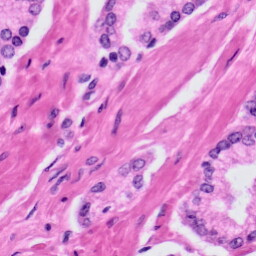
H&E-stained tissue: Prostate